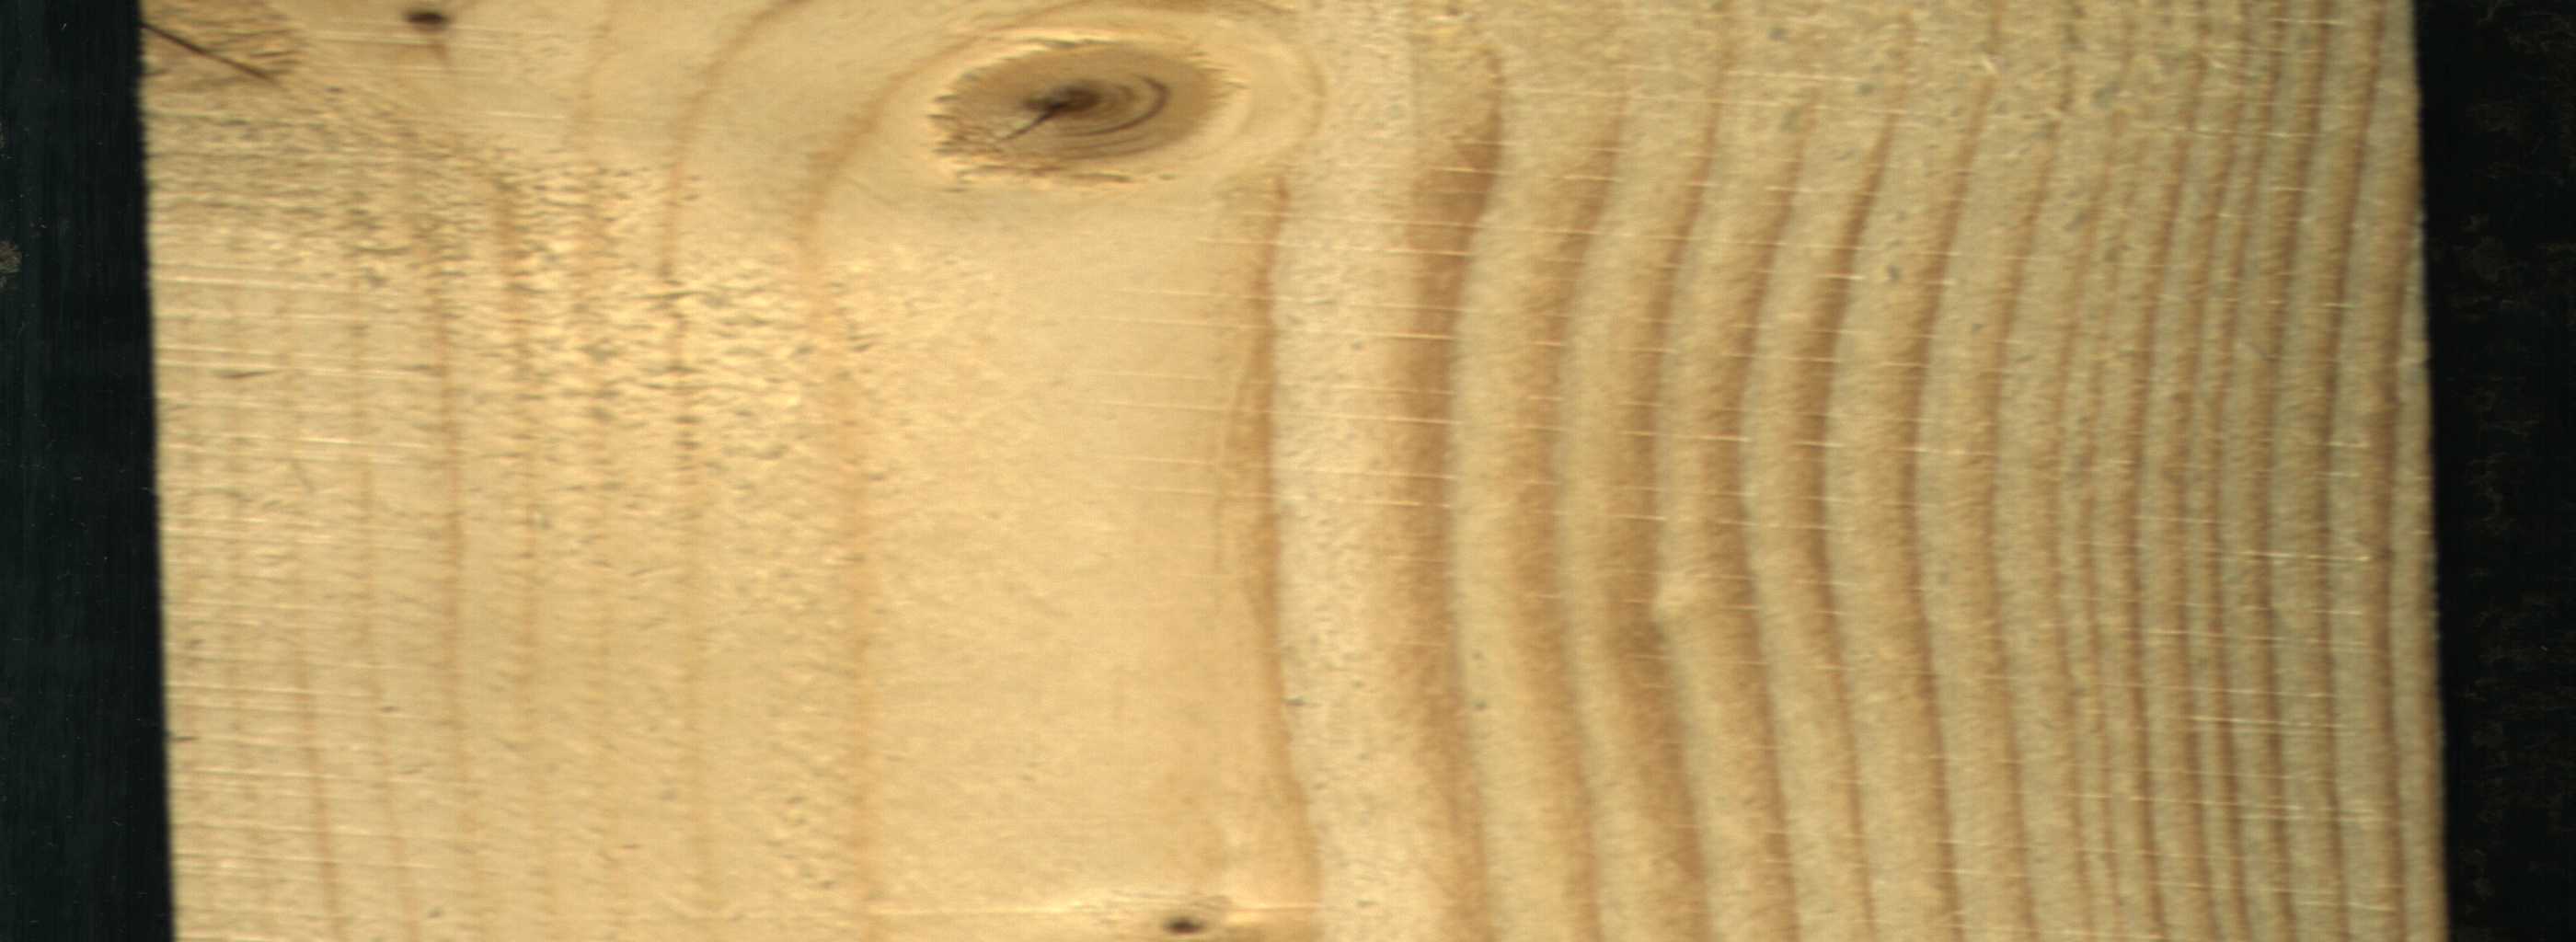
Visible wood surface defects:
knot_with_crack
knot_with_crack
Live_Knot
Live_Knot